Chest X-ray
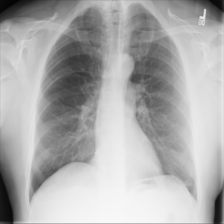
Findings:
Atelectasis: negative
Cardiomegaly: negative
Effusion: negative
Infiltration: negative
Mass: negative
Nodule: negative
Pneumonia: negative
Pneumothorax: negative
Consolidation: negative
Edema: negative
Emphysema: negative
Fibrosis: negative
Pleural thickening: negative
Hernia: negative